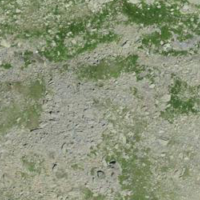
EUNIS habitat code: 31
Species observed at this site:
Phoenicurus ochruros